【题型】填空题　【知识点】平面几何　【难度】easy
如图，在 $Rt\triangle ABC$ 中，$\angle C=90^\circ$，点 $D$ 在 $BC$ 上，$\angle BAD=45^\circ$。若 $AC=4$，$CD=1$，则 $\triangle ABC$ 的面积是\underline{\qquad}。

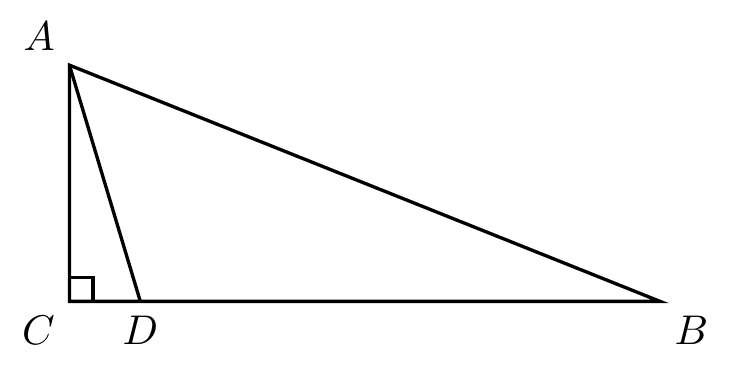
【解答】
解：过 $D$ 作 $DE \perp AB$ 于 $E$，

$\because \angle C = 90^\circ$，$AC = 4$，$CD = 1$，

$\therefore AD = \sqrt{4^2 + 1^2} = \sqrt{17}$，

$\because \angle BAD = 45^\circ$，

$\therefore \triangle ADE$ 是等腰直角三角形，

$\therefore DE = \frac{\sqrt{2}}{2} AD = \frac{\sqrt{34}}{2}$。

设 $DB = x$，则 $CB = x + 1$，

$\therefore AB = \sqrt{4^2 + (x + 1)^2}$，

$\because \sin \angle B = \frac{AC}{AB} = \frac{DE}{DB}$，

$\therefore \frac{4}{\sqrt{4^2 + (x + 1)^2}} = \frac{\frac{\sqrt{34}}{2}}{x}$，

解得 $x = \frac{17}{5}$（舍去）或 $x = \frac{17}{3}$，

经检验 $x = \frac{17}{3}$ 是原分式方程的解，

$\therefore S_{\triangle ABC} = \frac{1}{2} \cdot CB \cdot AC = \frac{1}{2} \times (1 + \frac{17}{3}) \times 4 = \frac{40}{3}$。

故答案为：$\frac{40}{3}$。
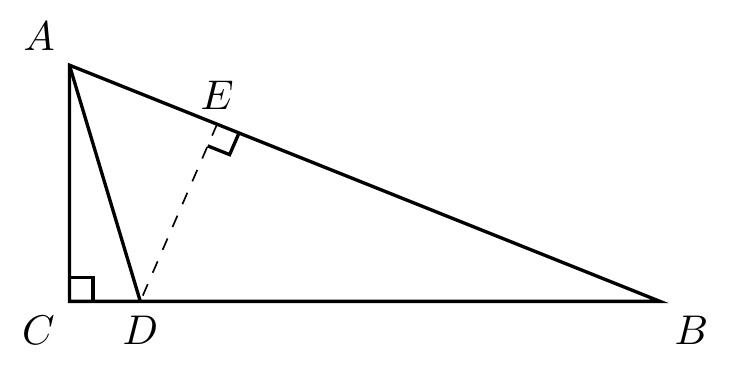